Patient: sex M, age 81
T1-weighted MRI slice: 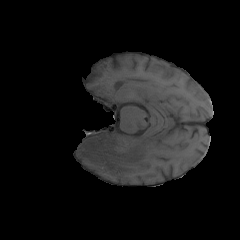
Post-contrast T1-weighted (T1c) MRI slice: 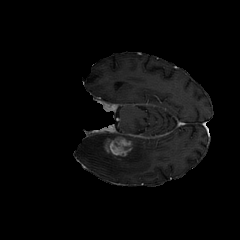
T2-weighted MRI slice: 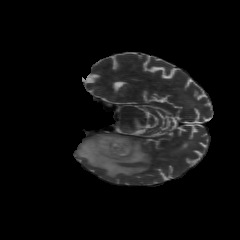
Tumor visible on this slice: yes
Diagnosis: Glioblastoma, IDH-wildtype
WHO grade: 4